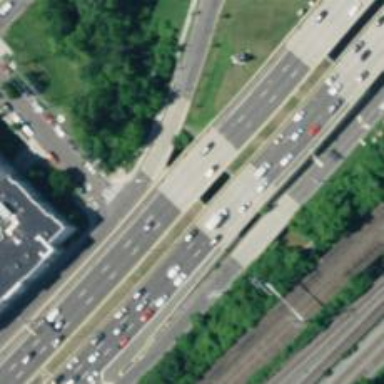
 identified as HFCS Other Freeway and Expressway."